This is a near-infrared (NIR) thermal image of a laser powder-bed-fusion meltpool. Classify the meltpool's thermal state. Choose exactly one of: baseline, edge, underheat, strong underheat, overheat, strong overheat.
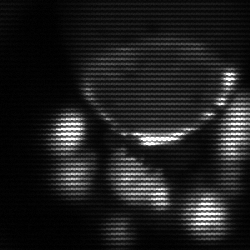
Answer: edge